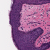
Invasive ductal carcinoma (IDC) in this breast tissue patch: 0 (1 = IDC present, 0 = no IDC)